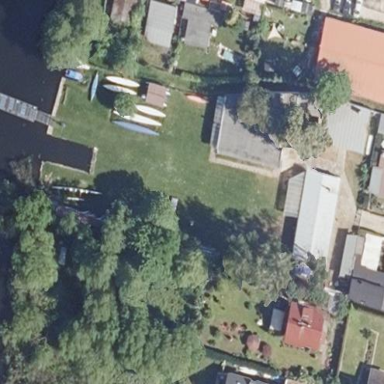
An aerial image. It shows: Canoeing pitch for leisure land activities.